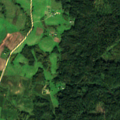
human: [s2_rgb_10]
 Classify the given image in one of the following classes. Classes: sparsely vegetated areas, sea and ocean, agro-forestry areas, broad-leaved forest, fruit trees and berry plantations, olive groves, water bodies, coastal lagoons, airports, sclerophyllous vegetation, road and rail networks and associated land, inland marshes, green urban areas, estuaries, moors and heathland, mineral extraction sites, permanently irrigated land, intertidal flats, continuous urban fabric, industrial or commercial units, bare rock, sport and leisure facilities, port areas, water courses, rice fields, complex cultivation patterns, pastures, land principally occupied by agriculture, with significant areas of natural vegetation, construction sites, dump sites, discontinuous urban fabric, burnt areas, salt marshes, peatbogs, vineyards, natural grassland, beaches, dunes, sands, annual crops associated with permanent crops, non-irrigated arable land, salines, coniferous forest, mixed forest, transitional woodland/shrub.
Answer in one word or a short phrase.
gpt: pastures, complex cultivation patterns, land principally occupied by agriculture, with significant areas of natural vegetation, coniferous forest, mixed forest